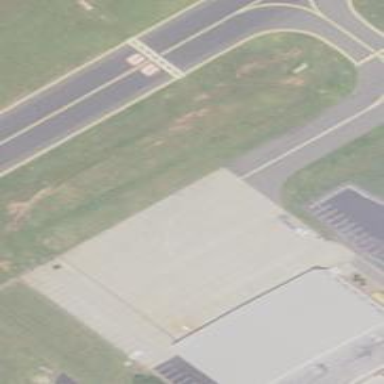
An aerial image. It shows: Image of taxiway at airport.